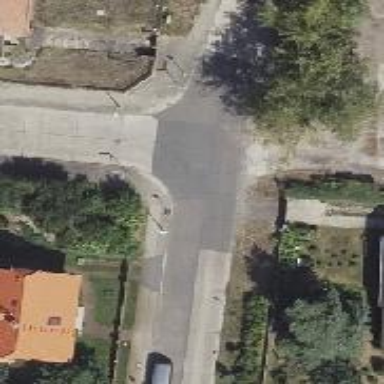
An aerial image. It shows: Residential road with concrete surface. Both sides of the road have concrete sidewalks.